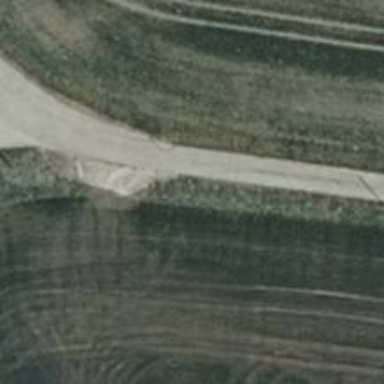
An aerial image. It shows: Concrete track with grade1 tracktype.